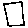
Label: square